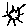
Label: sun